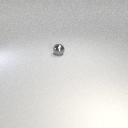
small gray metal sphere